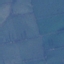
Label: Pasture